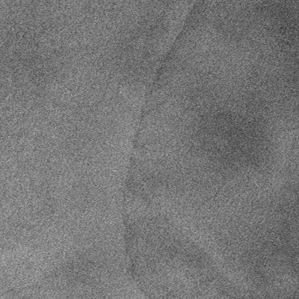
Label: frost